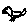
Label: bird